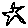
Label: star